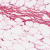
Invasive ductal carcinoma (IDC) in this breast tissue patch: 0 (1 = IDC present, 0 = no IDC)